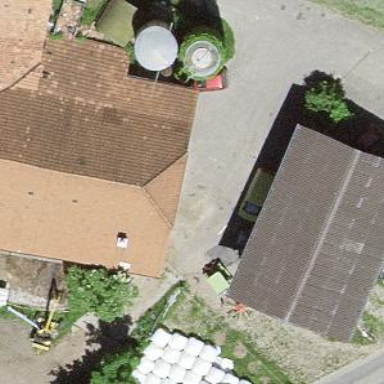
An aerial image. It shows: Garage building.